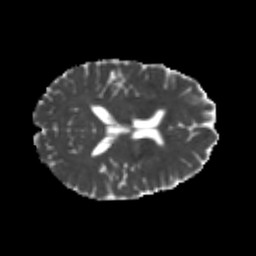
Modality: MD
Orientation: axial
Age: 22
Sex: female
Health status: healthy
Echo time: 0.074 s